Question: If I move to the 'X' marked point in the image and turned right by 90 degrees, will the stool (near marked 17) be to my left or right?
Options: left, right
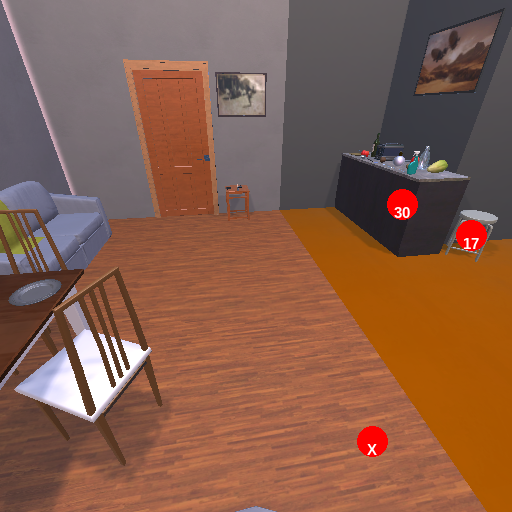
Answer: left